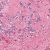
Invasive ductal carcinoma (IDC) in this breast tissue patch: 1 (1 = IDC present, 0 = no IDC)